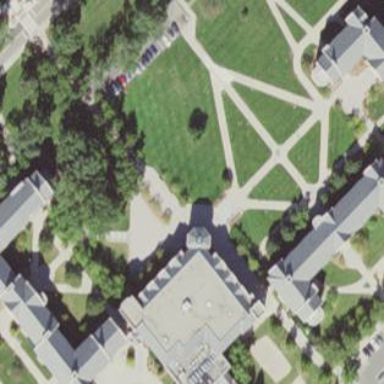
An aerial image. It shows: Residential building belonging to university.